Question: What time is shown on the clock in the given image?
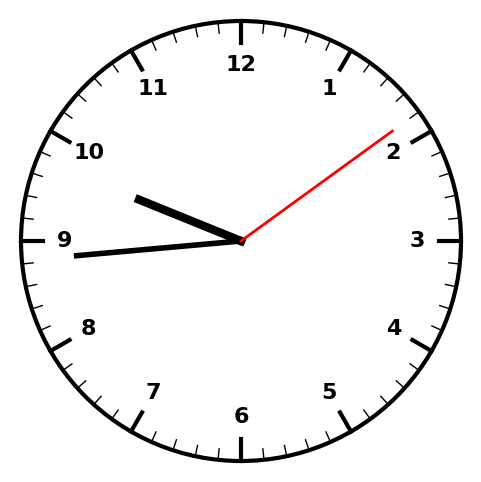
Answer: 09:44:09